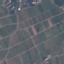
Land use / land cover class: PermanentCrop